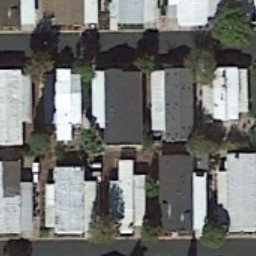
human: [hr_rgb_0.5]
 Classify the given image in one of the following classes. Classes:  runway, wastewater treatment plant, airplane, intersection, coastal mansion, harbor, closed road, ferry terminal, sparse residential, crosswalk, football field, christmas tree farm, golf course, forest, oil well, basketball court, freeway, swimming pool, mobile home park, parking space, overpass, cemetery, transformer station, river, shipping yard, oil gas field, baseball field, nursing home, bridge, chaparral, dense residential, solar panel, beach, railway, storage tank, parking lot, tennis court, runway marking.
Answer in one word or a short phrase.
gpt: mobile home park